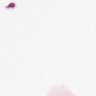
Metastatic tissue present: no